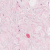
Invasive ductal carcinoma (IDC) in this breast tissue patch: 0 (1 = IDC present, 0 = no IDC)